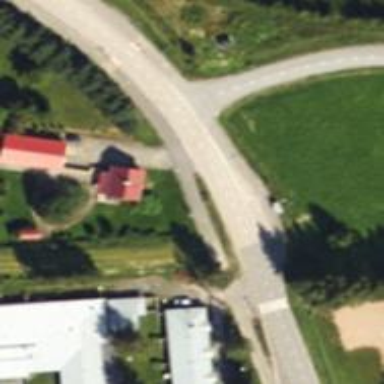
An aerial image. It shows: Asphalt cycleway.